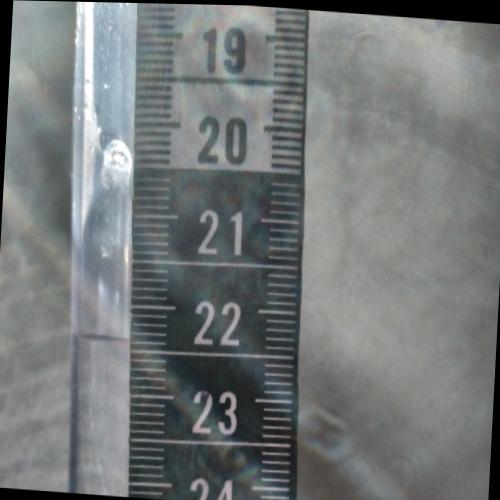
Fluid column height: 22.4 cm